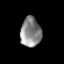
Tissue: skin
Cell type: Epithelial cells
Senescence score: 0.2546
Nuclear area (px): 596
Mean DAPI intensity: 136.772